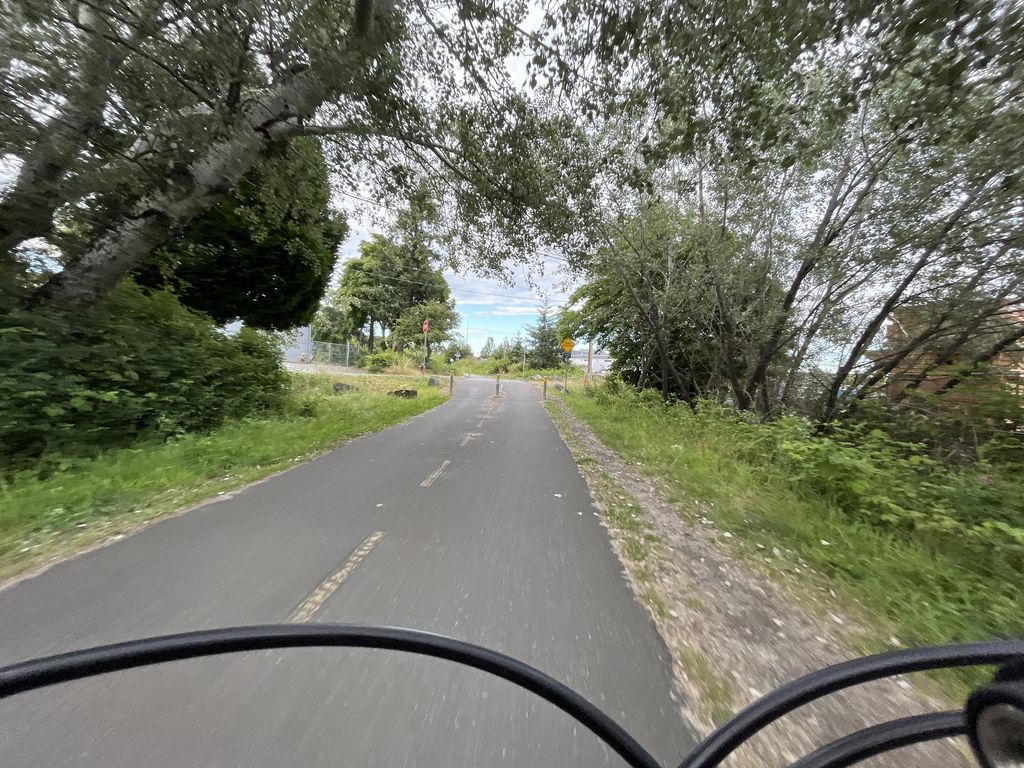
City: victoria